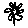
Label: flower